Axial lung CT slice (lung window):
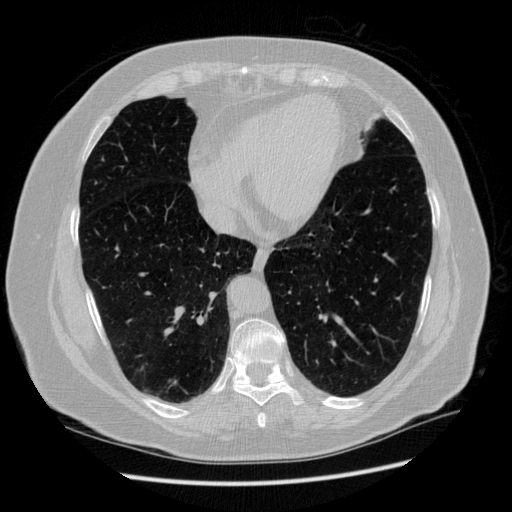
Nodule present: no